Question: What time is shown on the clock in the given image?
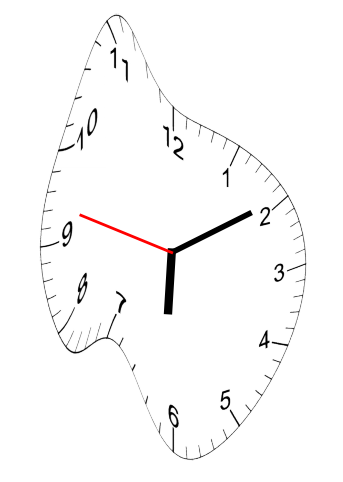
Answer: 06:09:47